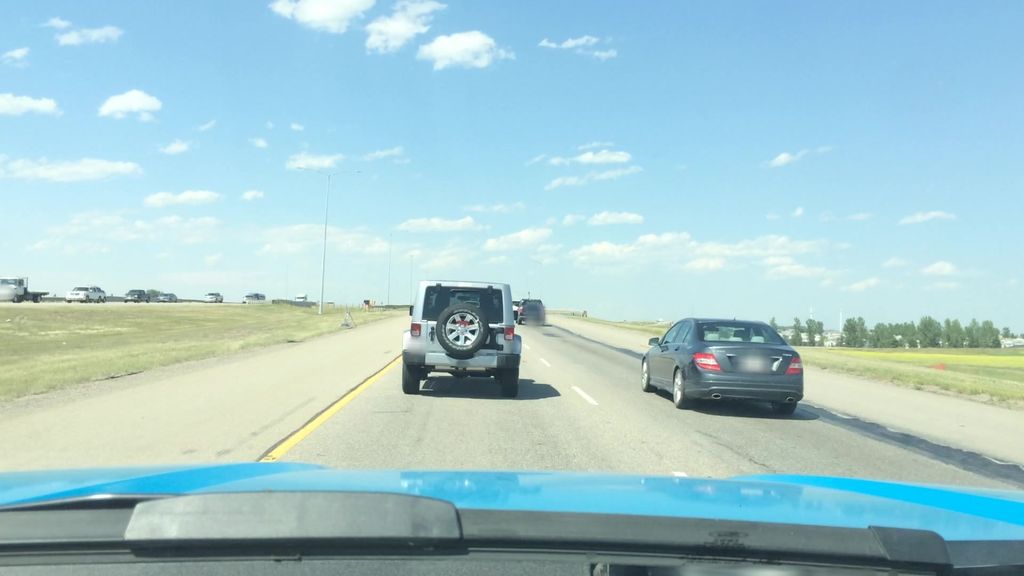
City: calgary